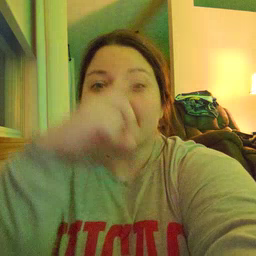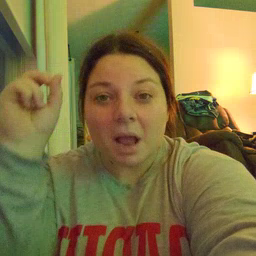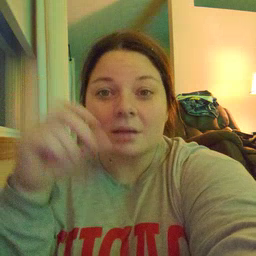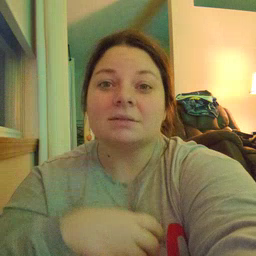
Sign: because